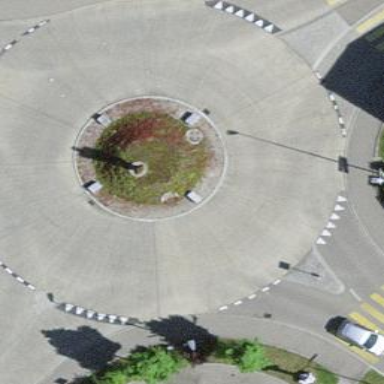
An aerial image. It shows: Secondary road made of asphalt leading to roundabout.